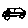
Label: car